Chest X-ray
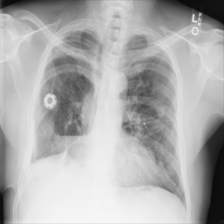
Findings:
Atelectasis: negative
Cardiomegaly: negative
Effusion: negative
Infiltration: negative
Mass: negative
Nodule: positive
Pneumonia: negative
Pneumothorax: positive
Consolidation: negative
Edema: negative
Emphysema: negative
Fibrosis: negative
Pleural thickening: negative
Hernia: negative